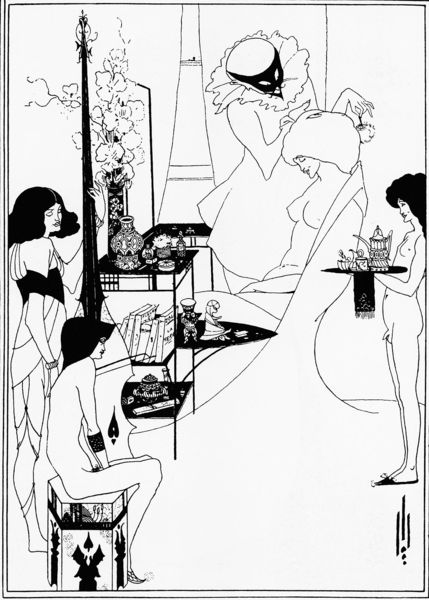
Titel: Die Toilette von Salome
Künstler: Aubrey Beardsley
Schlagwörter: akt, nackt, frauen, sitzen, blumen, brust, busen, frau, frisur, laterne, schwarz, tisch, weiss, augen, stehen, tablett, haare, england, lippen, kanne, vase, blumenvase, schuhe, knaben, fläche, grafik, hocker, jugendstil, tasse, quaste, bauch, maske, schönheit, tassen, kosmetik, mmodern, schönheitspflege, rowlanson